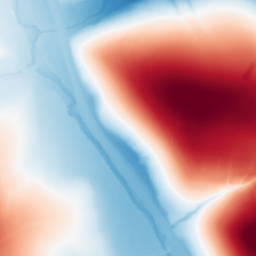
Category: trend_removal
Decomposition family: polynomial_high
Decomposition parameters: degree: 4
Upsampling method: bicubic_16x
Upsampling parameters: scale: 16
Upsampling scale: 16